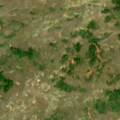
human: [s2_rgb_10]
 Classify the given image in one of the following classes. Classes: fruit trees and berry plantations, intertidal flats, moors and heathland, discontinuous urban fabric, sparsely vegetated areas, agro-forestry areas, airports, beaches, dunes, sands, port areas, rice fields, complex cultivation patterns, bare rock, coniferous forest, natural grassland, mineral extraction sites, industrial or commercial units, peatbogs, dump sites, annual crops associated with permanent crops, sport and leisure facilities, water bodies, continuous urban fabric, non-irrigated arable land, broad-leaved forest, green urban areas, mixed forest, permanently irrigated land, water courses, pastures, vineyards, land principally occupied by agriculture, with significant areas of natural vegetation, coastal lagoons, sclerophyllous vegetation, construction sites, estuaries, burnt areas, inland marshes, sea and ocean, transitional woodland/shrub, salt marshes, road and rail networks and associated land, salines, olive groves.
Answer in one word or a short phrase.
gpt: natural grassland, transitional woodland/shrub